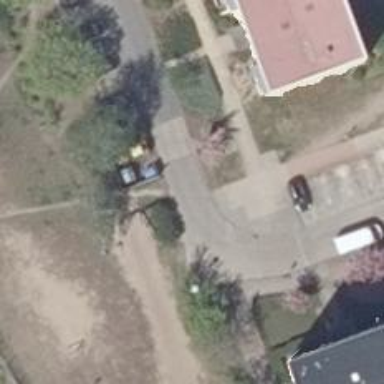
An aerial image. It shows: Residential road with concrete surface and sidewalk on the left side.